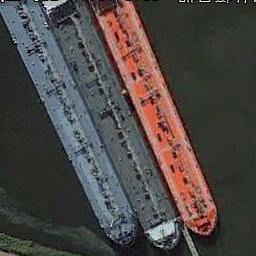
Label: ship